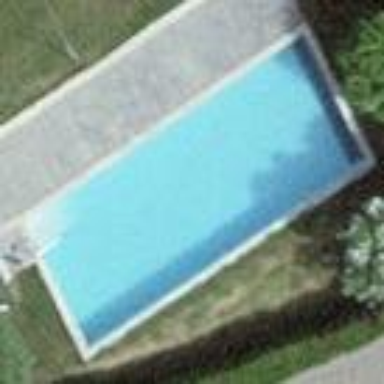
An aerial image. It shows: Swimming pool located in leisure land.